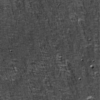
Label: not_dusty